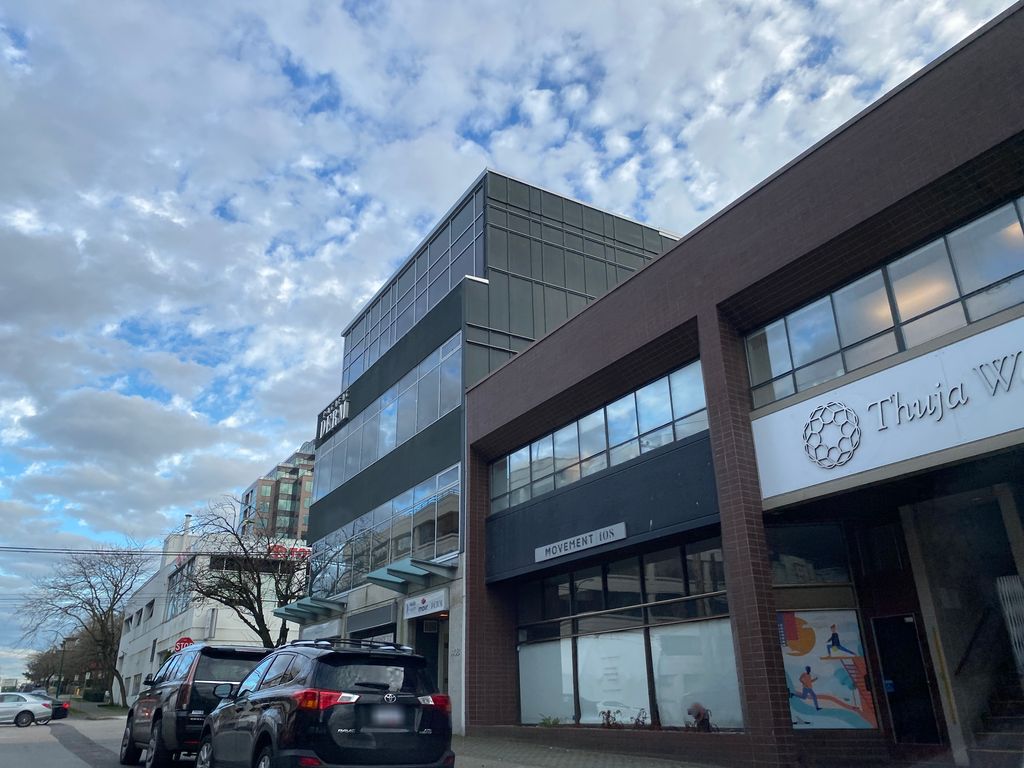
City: vancouver